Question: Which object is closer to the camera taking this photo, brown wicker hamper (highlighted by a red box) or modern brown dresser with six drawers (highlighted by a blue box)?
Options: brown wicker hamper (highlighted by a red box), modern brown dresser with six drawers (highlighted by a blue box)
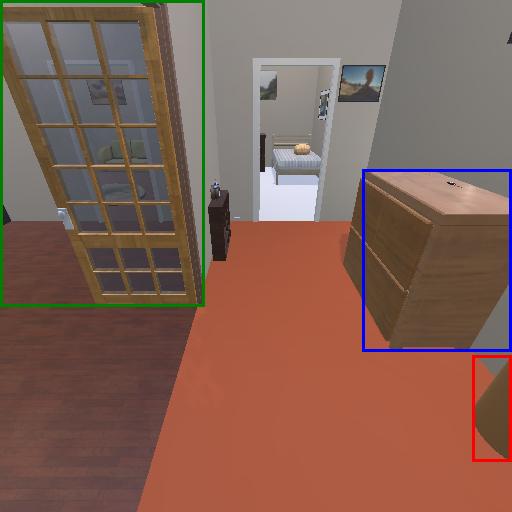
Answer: brown wicker hamper (highlighted by a red box)